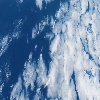
Label: cloud